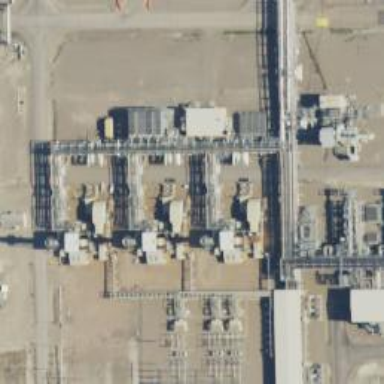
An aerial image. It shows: Gas turbine generator is in use.